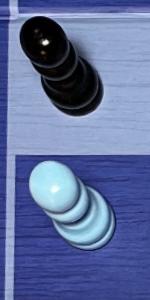
Label: Pawn_White